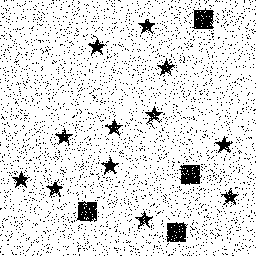
Squares: 4
Triangles: 0
Stars: 12
Total shapes: 16